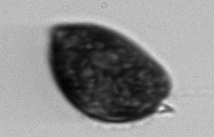
Label: Prorocentrum_micans